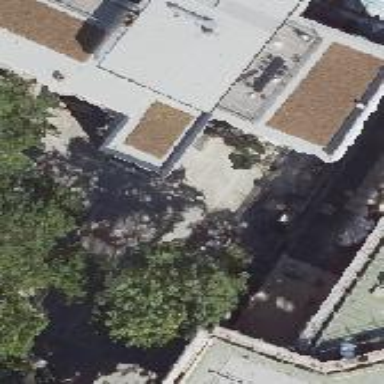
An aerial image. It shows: Office building.